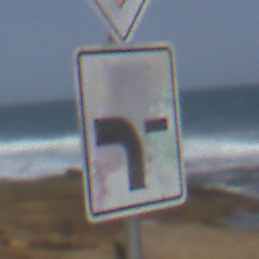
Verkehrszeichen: VerlaufVorfahrtsstrasse6
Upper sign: Vorfahrtsstrasse
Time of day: Midday
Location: Outdoor (Nature)
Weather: PartlyCloudy
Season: NotSpecified
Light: Natural